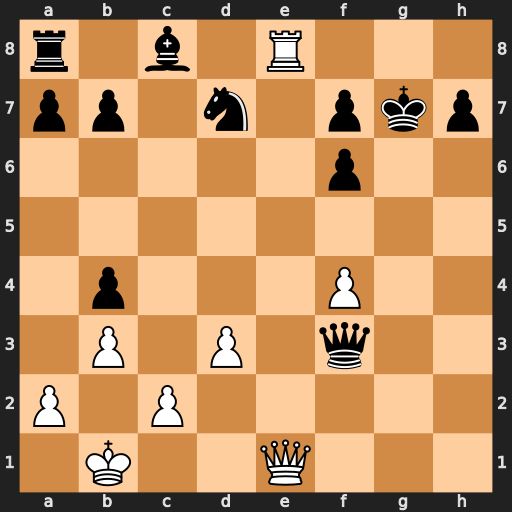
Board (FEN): r1b1R3/pp1n1pkp/5p2/8/1p3P2/1P1P1q2/P1P5/1K2Q3
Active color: w
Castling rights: -
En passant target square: -
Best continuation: Qg1+ Kh6 Rg8 Nf8 Qg7+